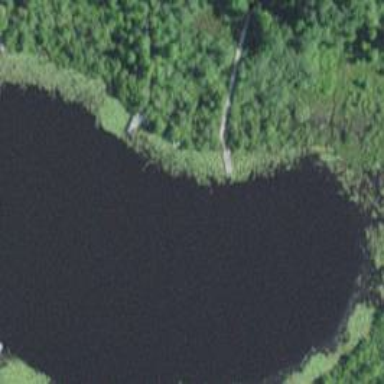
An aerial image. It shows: Serene lake surrounded by nature.